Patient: sex F, age 48
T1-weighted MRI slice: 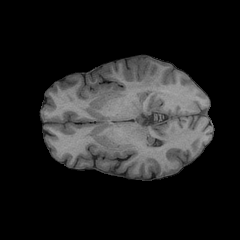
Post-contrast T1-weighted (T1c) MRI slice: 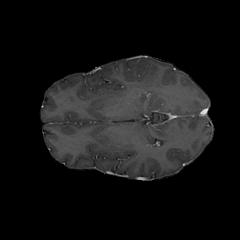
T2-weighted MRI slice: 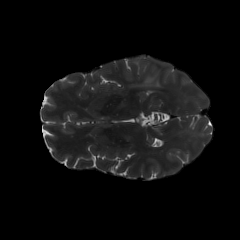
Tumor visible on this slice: yes
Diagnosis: Astrocytoma, IDH-mutant
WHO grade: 3